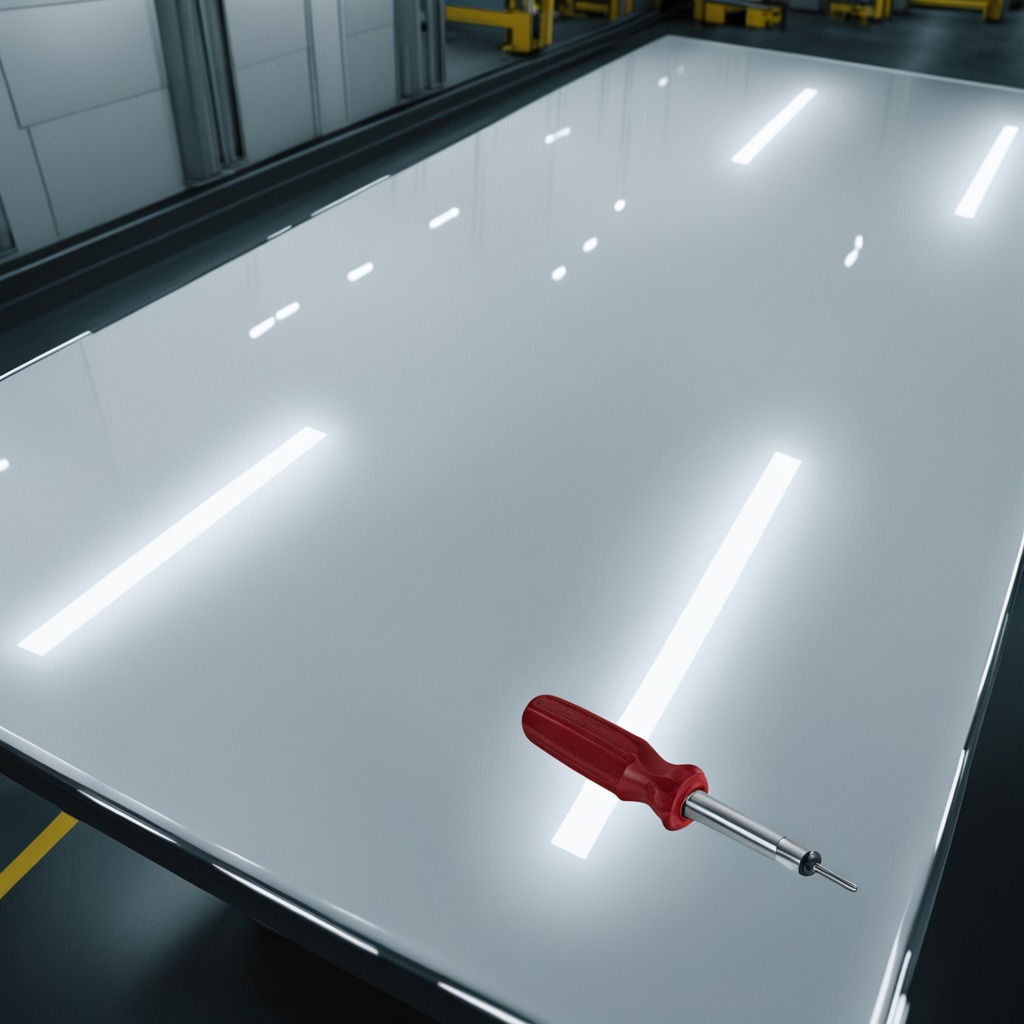
A screwdriver lying on the table in the ship maintenance bay.